Field crop: maize
Growth stage: 1
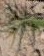
Species: salsola